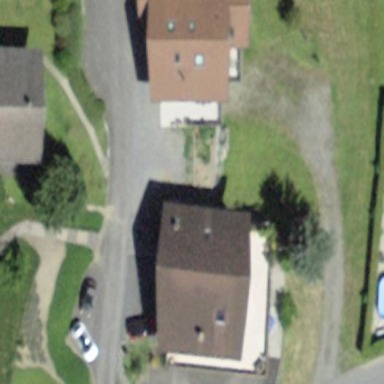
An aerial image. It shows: Detached building.